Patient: sex M, age 78
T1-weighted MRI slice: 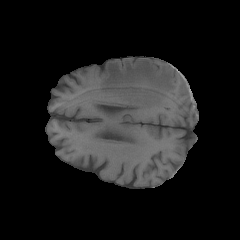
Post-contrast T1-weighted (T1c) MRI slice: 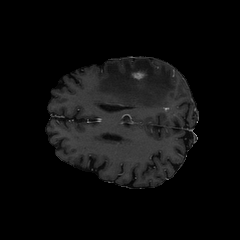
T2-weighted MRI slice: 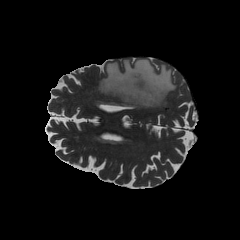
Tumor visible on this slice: yes
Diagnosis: Glioblastoma, IDH-wildtype
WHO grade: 4